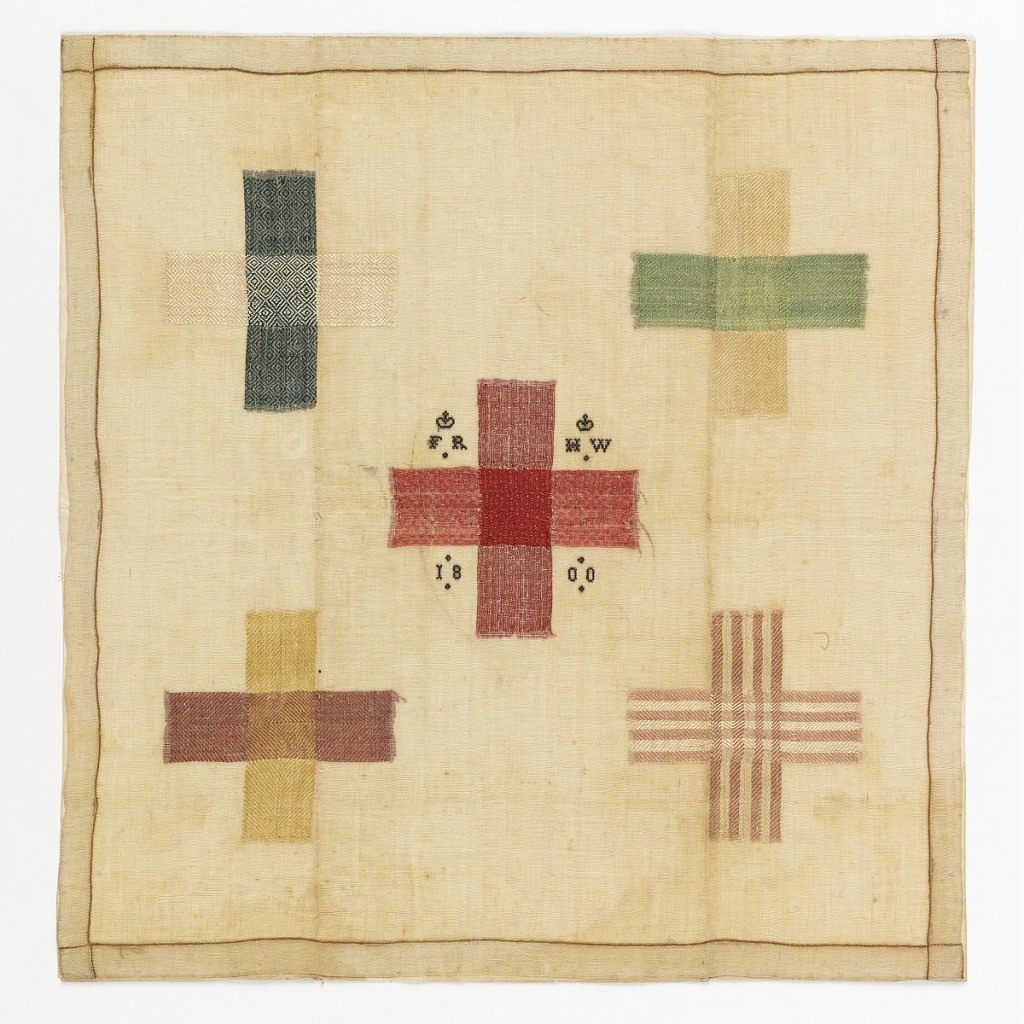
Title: Darning sampler
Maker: Hannah Walne
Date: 1800
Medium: silk embroidery on cotton foundation with paper backing Technique: embroidery
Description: Handkerchief embroidered with five darning crosses on sheer cotton. The initials FR and HW surmonted by two crowns, and the date 1800 are worked in black silk; the crosses in green, yellow, cream and red.